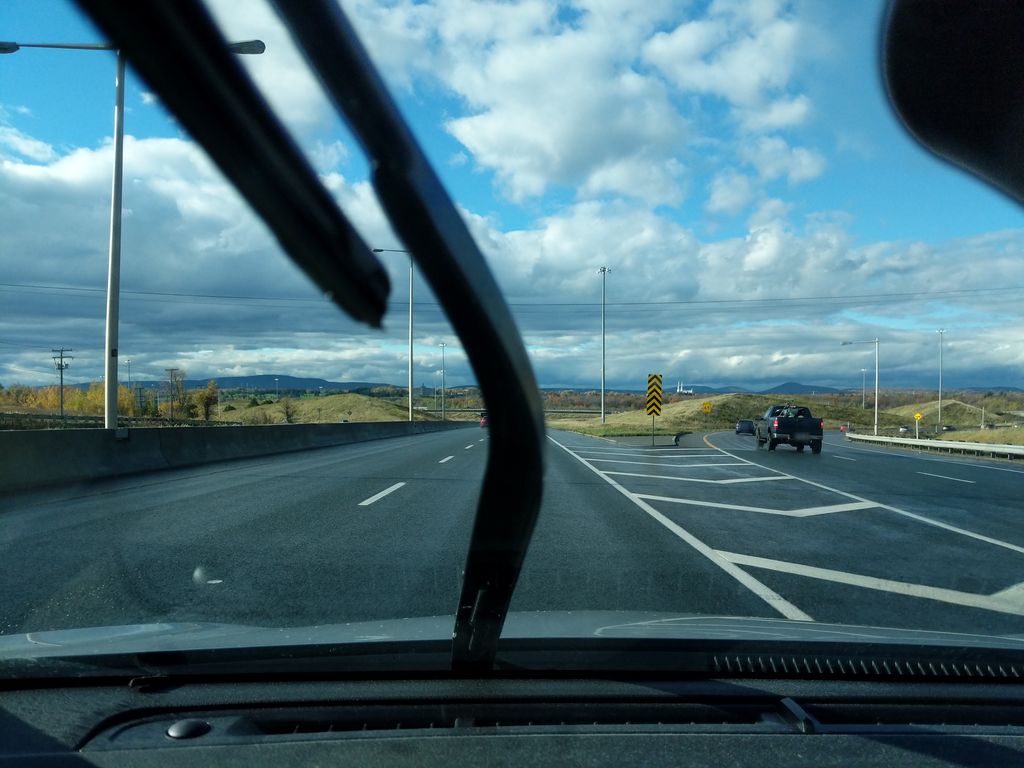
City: quebec_city